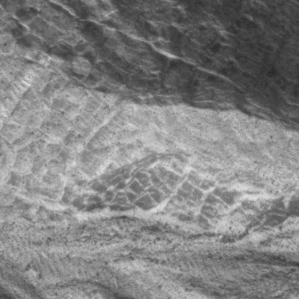
Label: frost